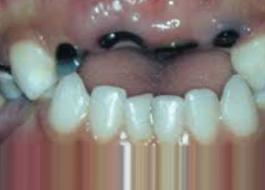
Condition: Caries